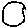
Label: circle